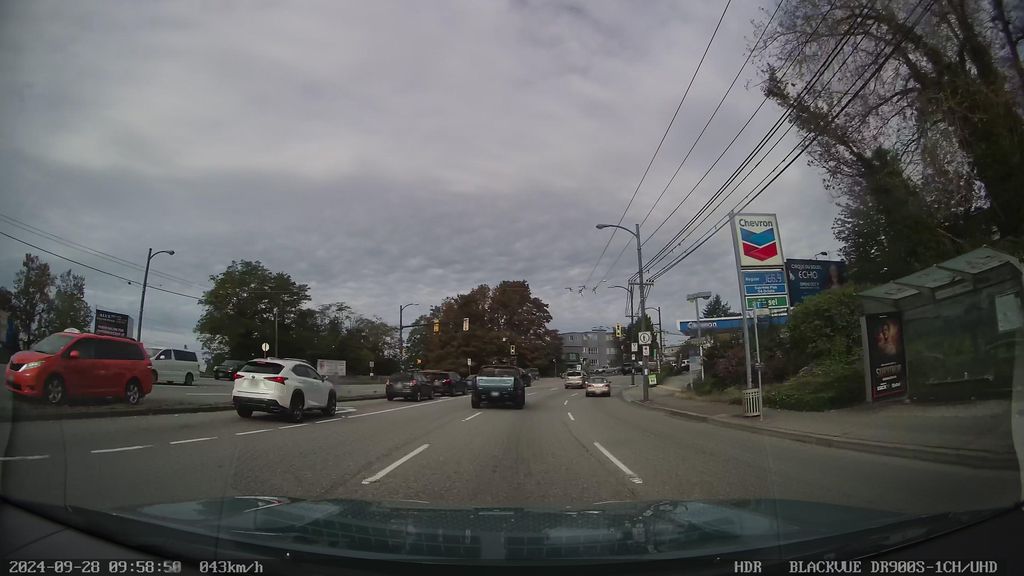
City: vancouver